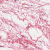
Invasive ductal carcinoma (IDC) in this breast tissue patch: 0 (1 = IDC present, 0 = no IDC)